Question: I want to maintain user control values in view state
I tried but values are removed
Code:
In the below code I read the values from database and load it in user controls,it's working but if I want to add one more user control when click add button those values are removed
'''
protected void Page_Load(object sender, EventArgs e)
{
if (!IsPostBack)
{
using (OleDbCommand cmd = new OleDbCommand("Select * from visa_details where emp_id = '" + empid + "'", DbConnection))
using (OleDbDataAdapter da = new OleDbDataAdapter(cmd))
{
OleDbDataReader DR1 = cmd.ExecuteReader();
while (DR1.Read())
{
string visaNumb = DR1[2].ToString();
string visaCountry = DR1[3].ToString();
string visaType = DR1[4].ToString();
string visaEntry = DR1[5].ToString();
string expiryDate = DR1[6].ToString();
expiryDate = DateTime.Parse(expiryDate).ToString("dd-MMM-yyyy", CultureInfo.InvariantCulture);
VisaUserControl userconrol = (VisaUserControl)Page.LoadControl("VisaUserControl.ascx");
userconrol.TextVisaNumber = visaNumb;
userconrol.VisaCountry = visaCountry;
userconrol.VisaType = visaType;
userconrol.VisaEntry = visaEntry;
userconrol.ExpiryDate = expiryDate;
rpt1.Controls.Add(userconrol);
}
}
}
}
'''
Below code is for adding user control when click add button
'''
public List<string> NoOfControls
{
get
{
return ViewState["NoOfControls"] == null ? new List<string>() : (List<string>)ViewState["NoOfControls"];
}
set
{
ViewState["NoOfControls"] = value;
}
}
protected override void LoadViewState(object savedState)
{
base.LoadViewState(savedState);
GenerateControls();
}
private void GenerateControls()
{
foreach (string i in NoOfControls)
{
VisaUserControl ctrl = (VisaUserControl)Page.LoadControl("VisaUserControl.ascx");
ctrl.ID = i;
this.rpt1.Controls.Add(ctrl);
}
}
protected void btnAddVisa_Click(object sender, EventArgs e)
{
List<string> temp = null;
var uc = (VisaUserControl)this.LoadControl(@"VisaUserControl.ascx");
string id = Guid.NewGuid().ToString();
uc.ID = id;
temp = NoOfControls;
temp.Add(id);
NoOfControls = temp;
rpt1.Controls.Add(uc);
}
'''
In the below image if I click Add More Visa button those values and controls are removed I want to persist those values

Any ideas? Thanks in advance
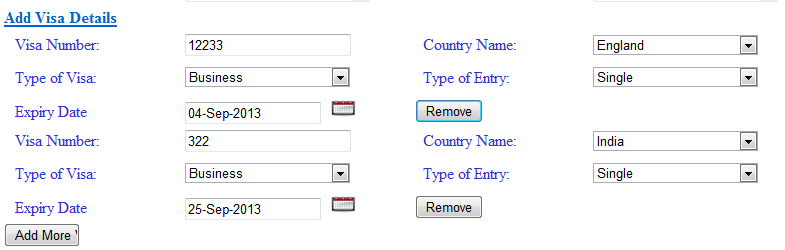
Answer: The fact is that when you click the button, the page does a postback, therefore the part of your code in the Page_Load event inside the 'if (!IsPostBack)' condition is not executed.
This includes the creation of the 'VisaUserControl', which you are creating dynamically.